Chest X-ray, PA view. Patient: 32 years old, sex M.
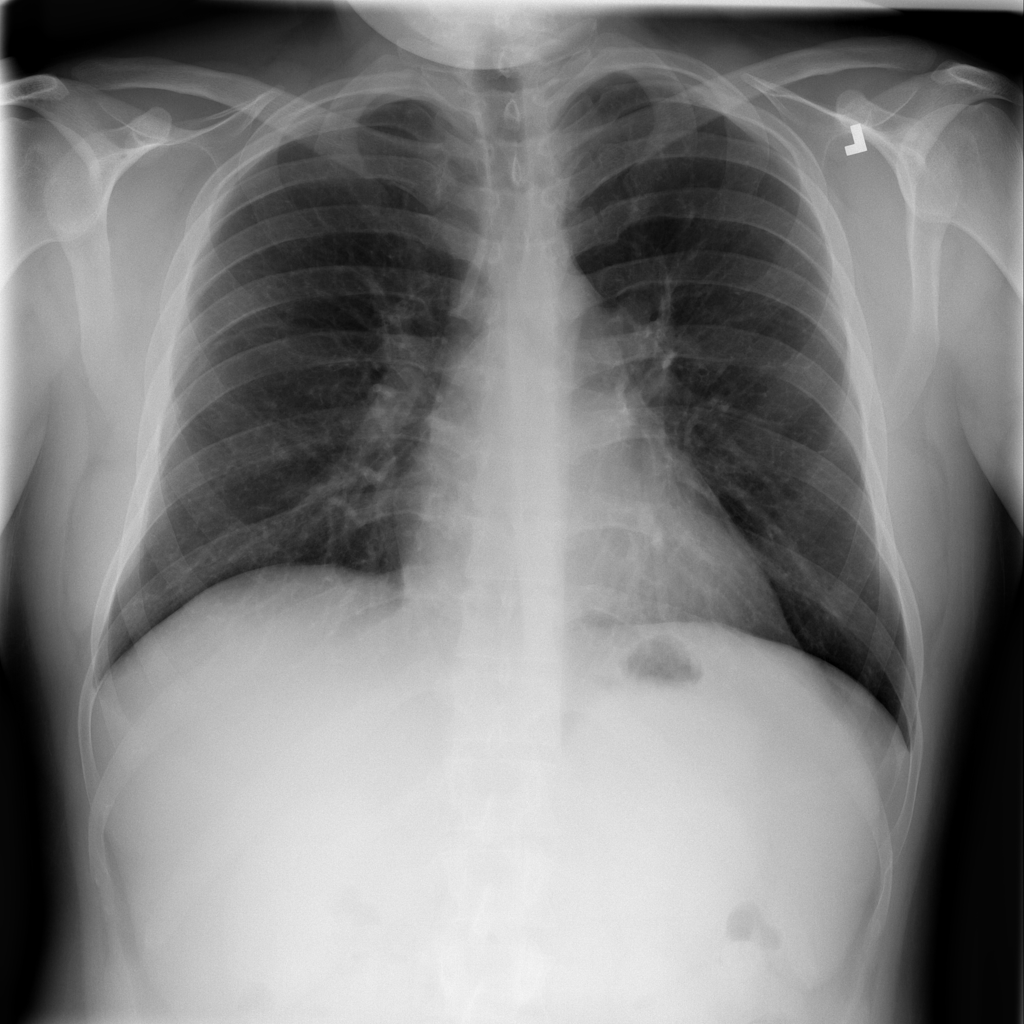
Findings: No Finding